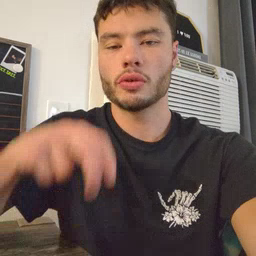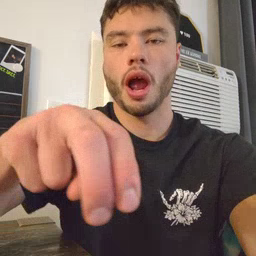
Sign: ride